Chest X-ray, AP view. Patient: 58 years old, sex F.
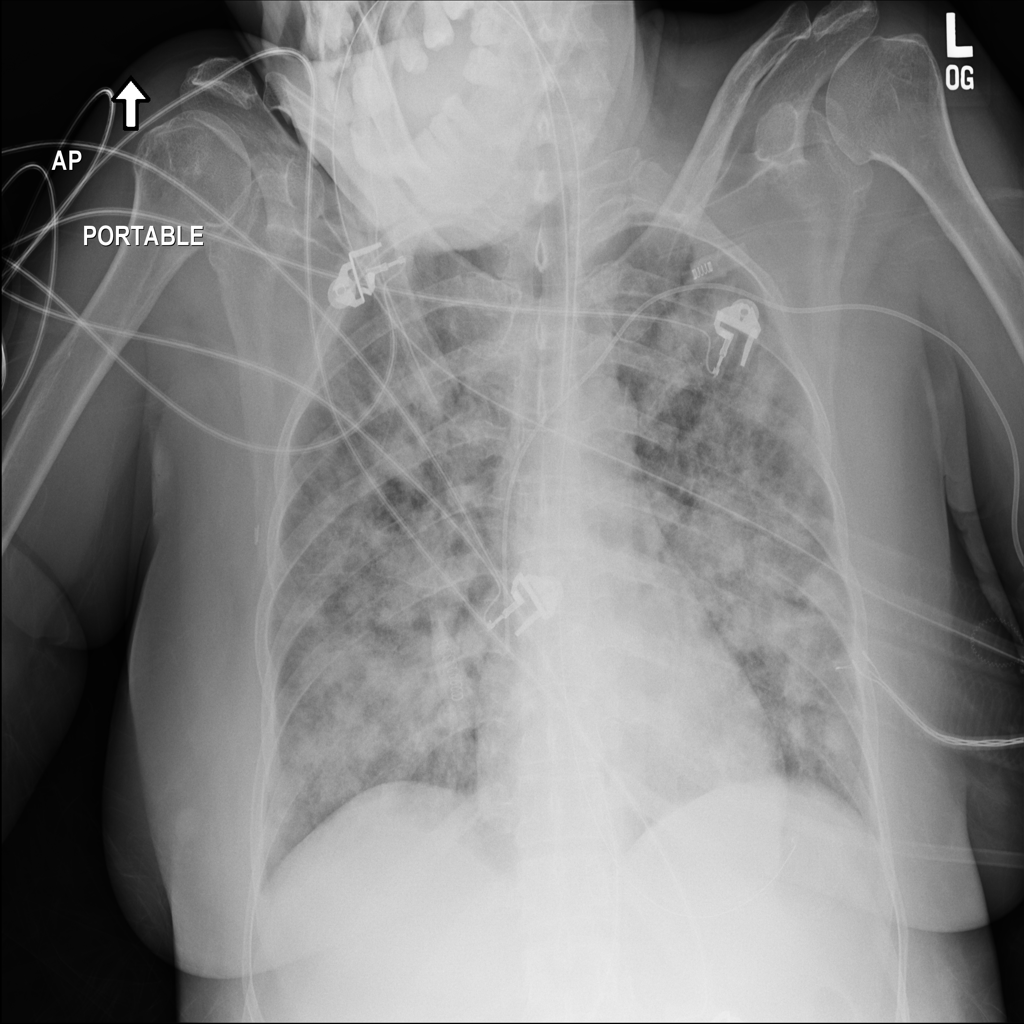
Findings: Nodule